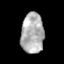
Tissue: prostate
Cell type: T cells
Senescence score: 0.3296
Nuclear area (px): 894
Mean DAPI intensity: 177.387